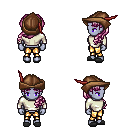
a pixel art fantasy rpg character, female body template, dark elf, purple skin, white long-sleeve shirt, gold greaves, pink princess hairstyle, leather cap, gray slippers, four views (front, back, left, right), 2x2 character sprite sheet, small pixel art, hard edges, no anti-aliasing